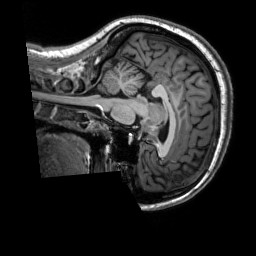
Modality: T1w
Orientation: sagittal
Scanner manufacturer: siemens
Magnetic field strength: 3 T
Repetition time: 2.3 s
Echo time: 0.00302 s